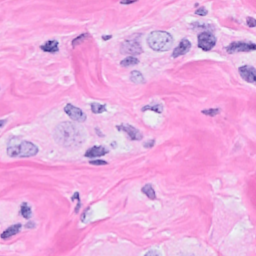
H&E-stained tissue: Breast